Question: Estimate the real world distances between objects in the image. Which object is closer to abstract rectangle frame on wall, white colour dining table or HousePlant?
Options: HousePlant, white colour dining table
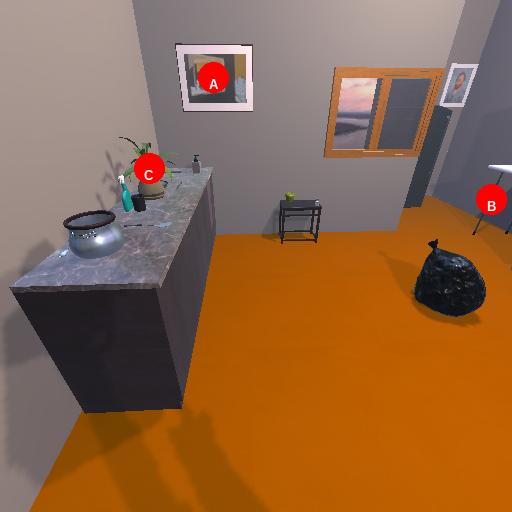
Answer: HousePlant